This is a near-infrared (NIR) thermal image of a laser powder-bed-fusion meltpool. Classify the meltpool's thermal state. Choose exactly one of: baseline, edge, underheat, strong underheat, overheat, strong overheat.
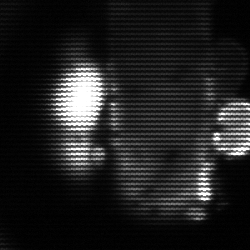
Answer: strong underheat